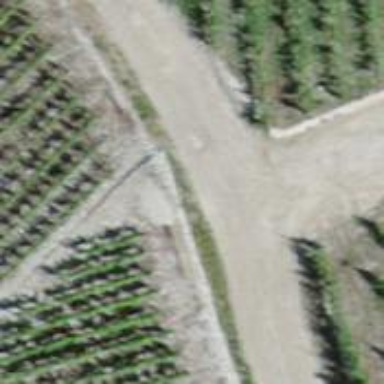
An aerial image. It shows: Well-maintained track road with grade 1 tracktype.